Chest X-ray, PA view. Patient: 49 years old, sex M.
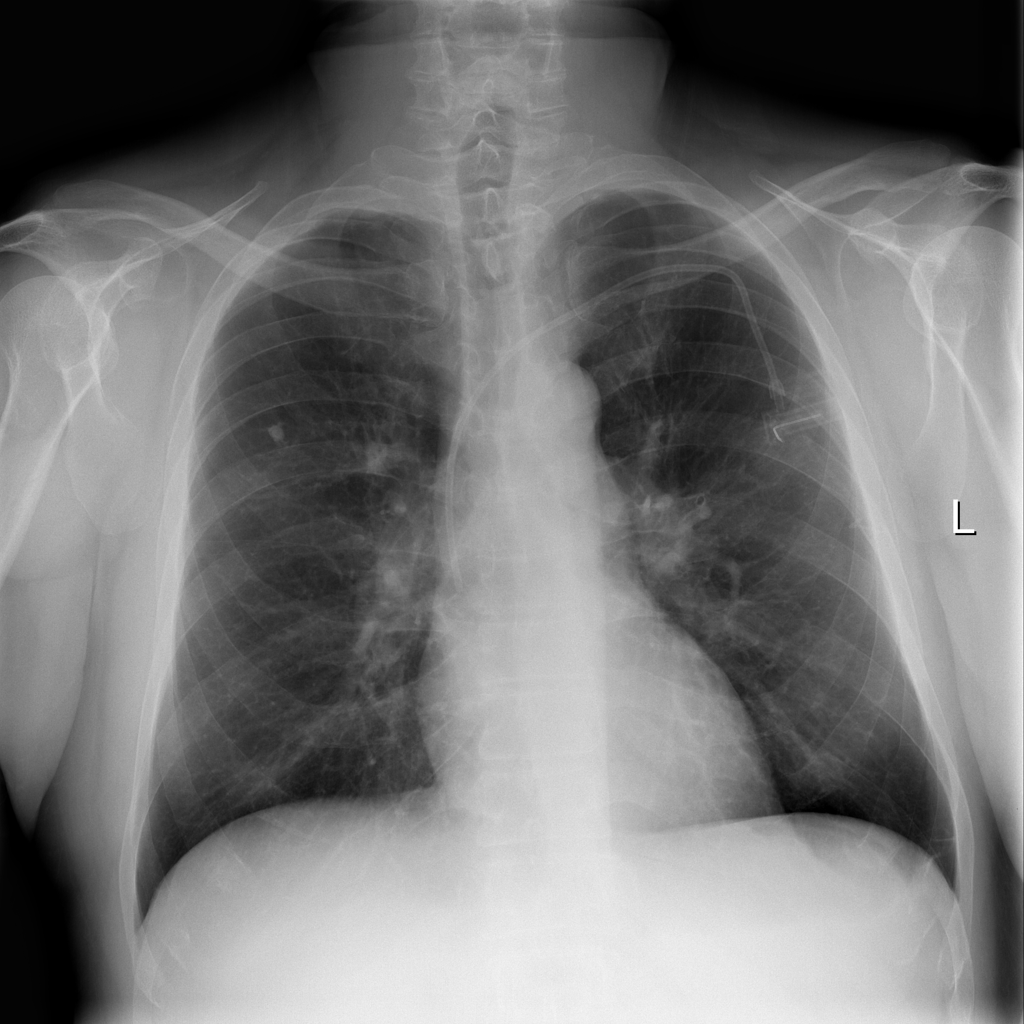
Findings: No Finding